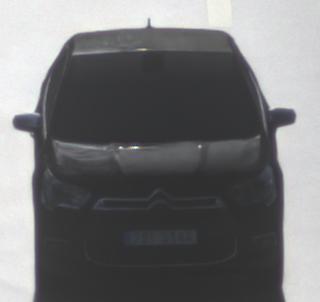
Make: Citroen
Model: DS 4 VTi 120
Detailed model: DS 4
Model produced from: 2011/05
Model produced until: 2015/01
Doors: 5
Color: black
Road condition: wet road
Daytime: morning or afternoon
Contrast: low contrast